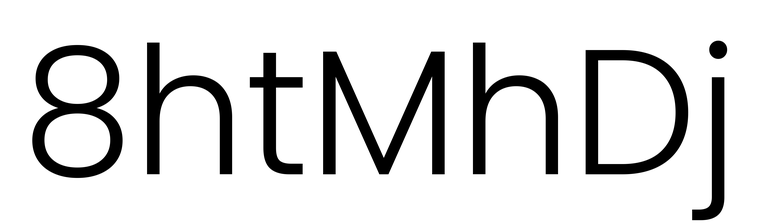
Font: Poppins-Light